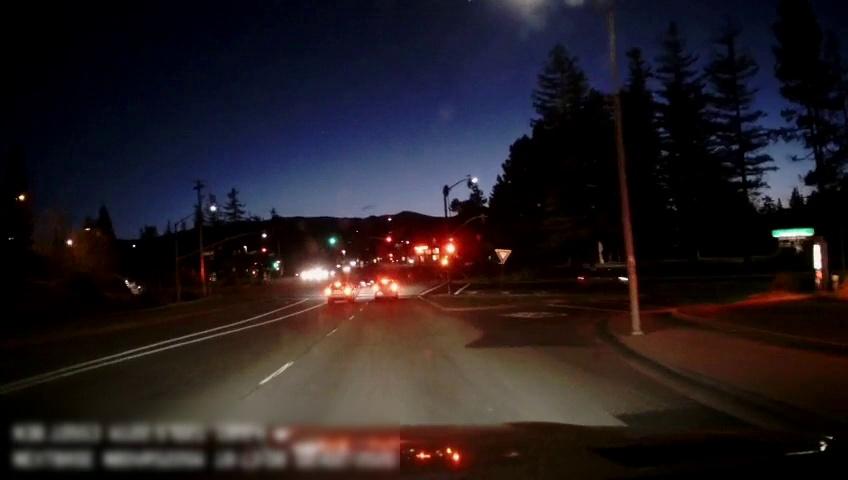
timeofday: Night
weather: Other
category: Drivable Space
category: Vehicles | SUV
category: Vehicles | Car
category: Vehicles | SUV
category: Vehicles | SUV
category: Lanes | Current Lane
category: Lanes | Alternate Lane
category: Lanes | Alternate Lane
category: Traffic | Lights
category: Traffic | Signs
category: Traffic | Signs